Question: Guys i want to send a datatable from c# to jquery Ajax. if i send string it works properly and if i send datatable it gives the output error below i have posted!

'''
[WebMethod]
public static DataTable getGuestByGuestIDFront(string guest_id)
{
DataTable dt621 = BAL.getGuestByGuestID(guest_id);
return dt621;
}
'''
Jquery
'''
< script type = "text/javascript" >
function guest_search() {
// debugger;
var guest_id = $('#guest_id').val();
jQuery.ajax({
url: 'Walkin6.aspx/getGuestByGuestIDFront',
type: "POST",
data: "{'guest_id':" + guest_id + "}",
contentType: "application/json; charset=utf-8",
dataType: "json",
success: function (data) {
debugger;
// TabItem2_click();
console.log(data.d);
// alert("Booking ID " + data.d);
// $("#message").html((data.d));
// $(this).prop("disabled", true);
},
error: function (result) {
console.log('Failed' + result.responseText);
}
});
} < /script>
'''
This is the output!
> Failed{"Message":"A circular reference was detected while serializing an object of type 'System.Reflection.RuntimeModule'.","StackTrace":" at System.Web.Script.Serialization.JavaScriptSerializer.SerializeValueInternal(Object o, StringBuilder sb, Int32 depth, Hashtable objectsInUse, SerializationFormat serializationFormat, MemberInfo currentMember)
at System.Web.Script.Serialization.JavaScriptSerializer.SerializeValue(Object o, StringBuilder sb, Int32 depth, Hashtable objectsInUse, SerializationFormat serializationFormat, MemberInfo currentMember)
at System.Web.Script.Serialization.JavaScriptSerializer.SerializeCustomObject(Object o, StringBuilder sb, Int32 depth, Hashtable objectsInUse, SerializationFormat serializationFormat)
at System.Web.Script.Serialization.JavaScriptSerializer.SerializeValueInternal(Object o, StringBuilder sb, Int32 depth, Hashtable objectsInUse, SerializationFormat serializationFormat, MemberInfo currentMember)
at System.Web.Script.Serialization.JavaScriptSerializer.SerializeValue(Object o, StringBuilder sb, Int32 depth, Hashtable objectsInUse, SerializationFormat serializationFormat, MemberInfo currentMember)
at System.Web.Script.Serialization.JavaScriptSerializer.SerializeEnumerable(IEnumerable enumerable, StringBuilder sb, Int32 depth, Hashtable objectsInUse, SerializationFormat serializationFormat)
at System.Web.Script.Serialization.JavaScriptSerializer.SerializeValueInternal(Object o, StringBuilder sb, Int32 depth, Hashtable objectsInUse, SerializationFormat serializationFormat, MemberInfo currentMember)
at System.Web.Script.Serialization.JavaScriptSerializer.SerializeValue(Object o, StringBuilder sb, Int32 depth, Hashtable objectsInUse, SerializationFormat serializationFormat, MemberInfo currentMember)
at System.Web.Script.Serialization.JavaScriptSerializer.SerializeCustomObject(Object o, StringBuilder sb, Int32 depth, Hashtable objectsInUse, SerializationFormat serializationFormat)
at System.Web.Script.Serialization.JavaScriptSerializer.SerializeValueInternal(Object o, StringBuilder sb, Int32 depth, Hashtable objectsInUse, SerializationFormat serializationFormat, MemberInfo currentMember)
at System.Web.Script.Serialization.JavaScriptSerializer.SerializeValue(Object o, StringBuilder sb, Int32 depth, Hashtable objectsInUse, SerializationFormat serializationFormat, MemberInfo currentMember)
at System.Web.Script.Serialization.JavaScriptSerializer.SerializeCustomObject(Object o, StringBuilder sb, Int32 depth, Hashtable objectsInUse, SerializationFormat serializationFormat)
at System.Web.Script.Serialization.JavaScriptSerializer.SerializeValueInternal(Object o, StringBuilder sb, Int32 depth, Hashtable objectsInUse, SerializationFormat serializationFormat, MemberInfo currentMember)
at System.Web.Script.Serialization.JavaScriptSerializer.SerializeValue(Object o, StringBuilder sb, Int32 depth, Hashtable objectsInUse, SerializationFormat serializationFormat, MemberInfo currentMember)
at System.Web.Script.Serialization.JavaScriptSerializer.SerializeCustomObject(Object o, StringBuilder sb, Int32 depth, Hashtable objectsInUse, SerializationFormat serializationFormat)
at System.Web.Script.Serialization.JavaScriptSerializer.SerializeValueInternal(Object o, StringBuilder sb, Int32 depth, Hashtable objectsInUse, SerializationFormat serializationFormat, MemberInfo currentMember)
at System.Web.Script.Serialization.JavaScriptSerializer.SerializeValue(Object o, StringBuilder sb, Int32 depth, Hashtable objectsInUse, SerializationFormat serializationFormat, MemberInfo currentMember)
at System.Web.Script.Serialization.JavaScriptSerializer.SerializeCustomObject(Object o, StringBuilder sb, Int32 depth, Hashtable objectsInUse, SerializationFormat serializationFormat)
at System.Web.Script.Serialization.JavaScriptSerializer.SerializeValueInternal(Object o, StringBuilder sb, Int32 depth, Hashtable objectsInUse, SerializationFormat serializationFormat, MemberInfo currentMember)
at System.Web.Script.Serialization.JavaScriptSerializer.SerializeValue(Object o, StringBuilder sb, Int32 depth, Hashtable objectsInUse, SerializationFormat serializationFormat, MemberInfo currentMember)
at System.Web.Script.Serialization.JavaScriptSerializer.SerializeEnumerable(IEnumerable enumerable, StringBuilder sb, Int32 depth, Hashtable objectsInUse, SerializationFormat serializationFormat)
at System.Web.Script.Serialization.JavaScriptSerializer.SerializeValueInternal(Object o, StringBuilder sb, Int32 depth, Hashtable objectsInUse, SerializationFormat serializationFormat, MemberInfo currentMember)
at System.Web.Script.Serialization.JavaScriptSerializer.SerializeValue(Object o, StringBuilder sb, Int32 depth, Hashtable objectsInUse, SerializationFormat serializationFormat, MemberInfo currentMember)
at System.Web.Script.Serialization.JavaScriptSerializer.SerializeCustomObject(Object o, StringBuilder sb, Int32 depth, Hashtable objectsInUse, SerializationFormat serializationFormat)
at System.Web.Script.Serialization.JavaScriptSerializer.SerializeValueInternal(Object o, StringBuilder sb, Int32 depth, Hashtable objectsInUse, SerializationFormat serializationFormat, MemberInfo currentMember)
at System.Web.Script.Serialization.JavaScriptSerializer.SerializeValue(Object o, StringBuilder sb, Int32 depth, Hashtable objectsInUse, SerializationFormat serializationFormat, MemberInfo currentMember)
at System.Web.Script.Serialization.JavaScriptSerializer.Serialize(Object obj, StringBuilder output, SerializationFormat serializationFormat)
at System.Web.Script.Serialization.JavaScriptSerializer.Serialize(Object obj, SerializationFormat serializationFormat)
at System.Web.Script.Serialization.JavaScriptSerializer.Serialize(Object obj)
at System.Web.Script.Services.RestHandler.InvokeMethod(HttpContext context, WebServiceMethodData methodData, IDictionary'2 rawParams)
at System.Web.Script.Services.RestHandler.ExecuteWebServiceCall(HttpContext context, WebServiceMethodData methodData)","ExceptionType":"System.InvalidOperationException"}
is there anyway to work with c# datatable in jquery ajax!!
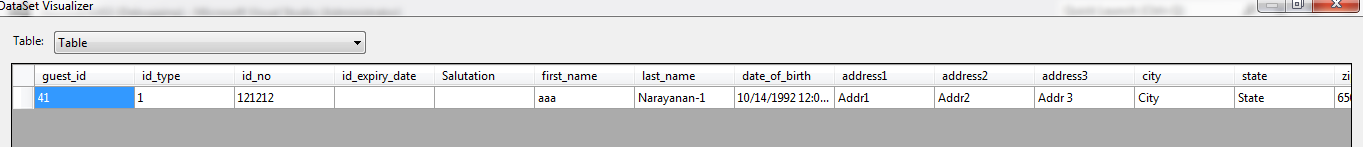
Answer: c# code
'''
[WebMethod]
public static string getGuestByGuestIDFront(string guest_id)
{
DataTable dt = BAL.getGuestByGuestID(guest_id);
List<Dictionary<string, object>> rows = new List<Dictionary<string, object>>();
Dictionary<string, object> row = null;
foreach (DataRow dr in dt.Rows)
{
row = new Dictionary<string, object>();
foreach (DataColumn col in dt.Columns)
{
row.Add(col.ColumnName, dr[col]);
}
rows.Add(row);
}
string json = js.Serialize(rows);
return json;
}
'''
javascript code for success:
'''
success: function (serverdata) {
var tableData = $.parseJSON(serverdata.d);
}
'''